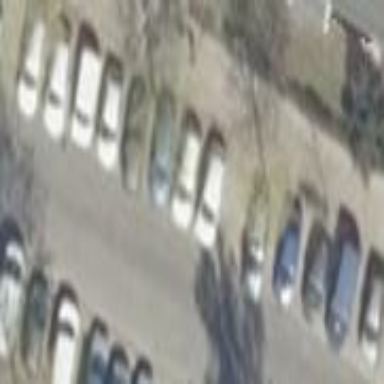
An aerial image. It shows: Street-side parking area.